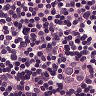
Metastatic tissue present: no